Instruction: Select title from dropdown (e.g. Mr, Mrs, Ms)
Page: traveler
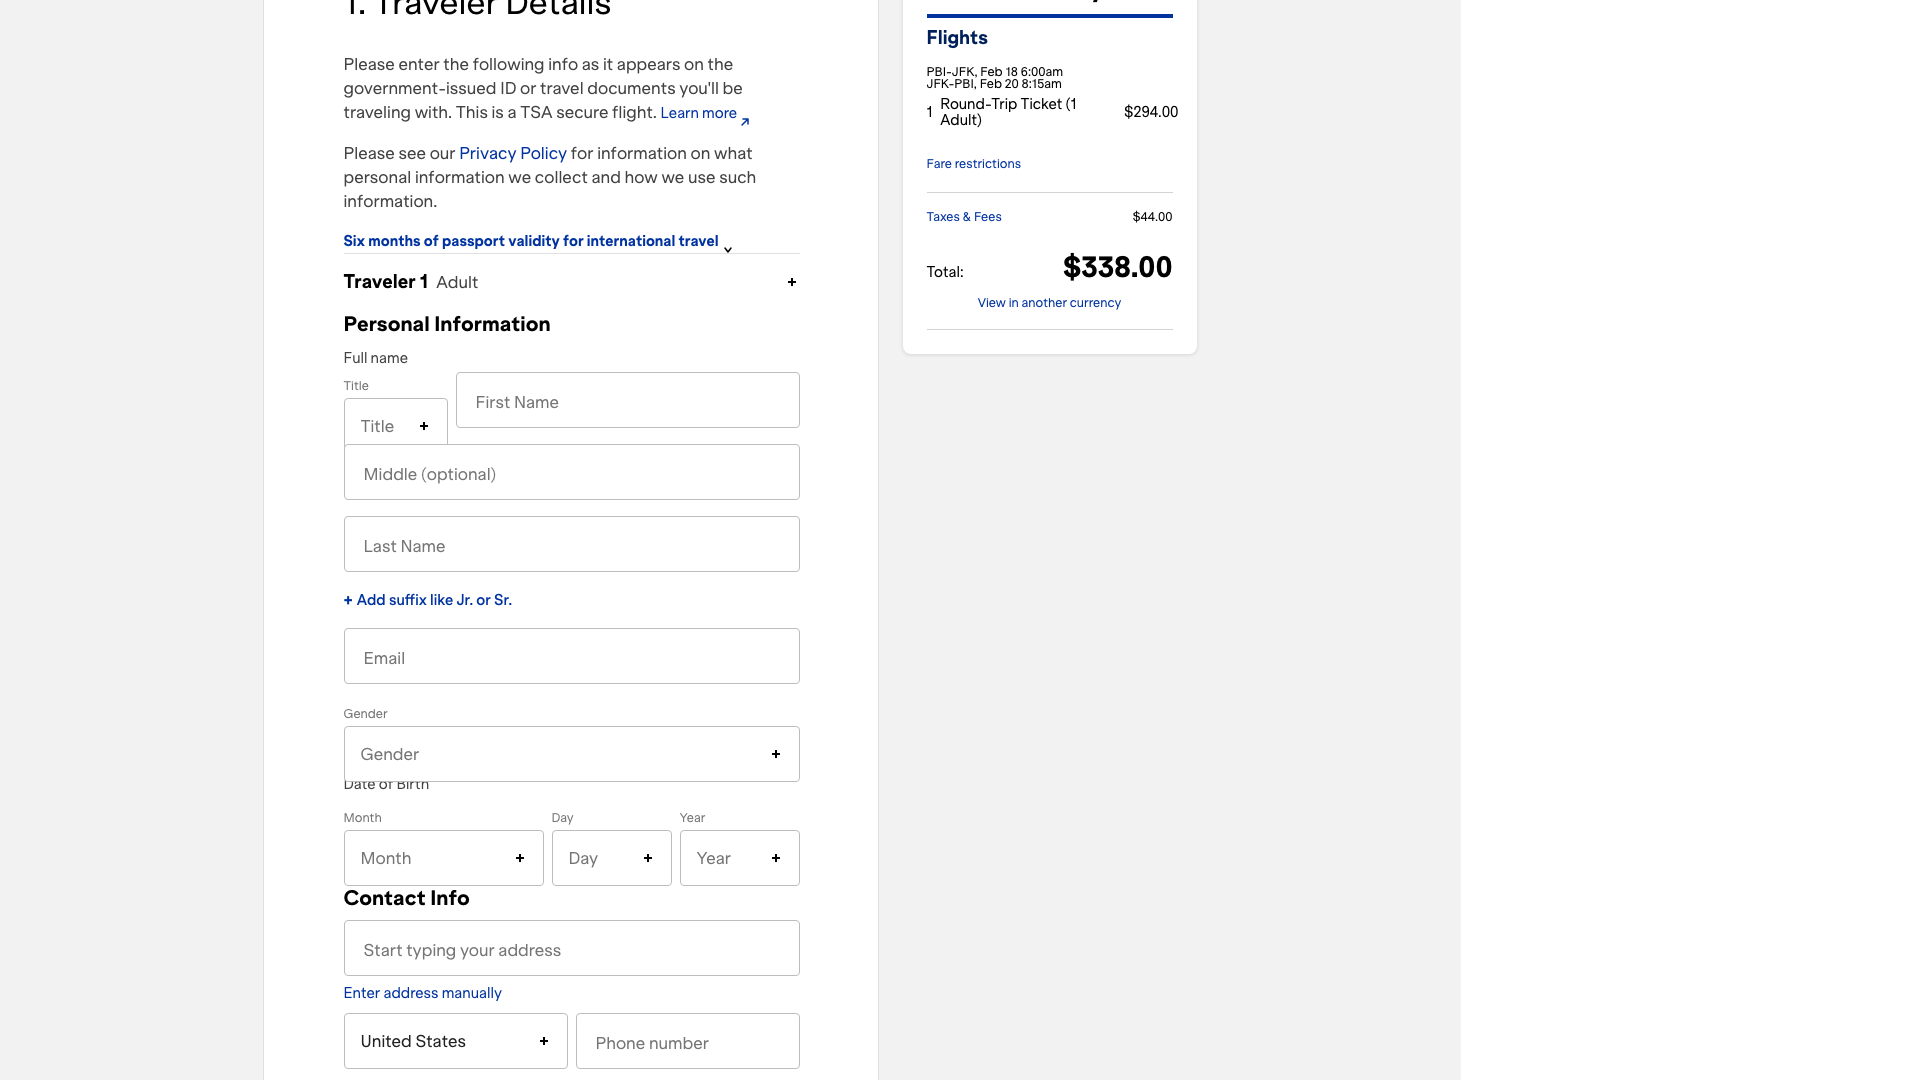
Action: click